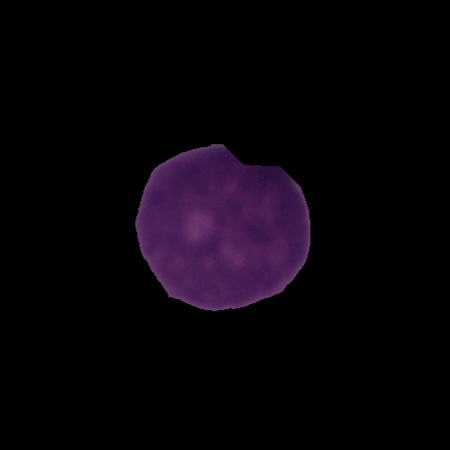
Label: cancer